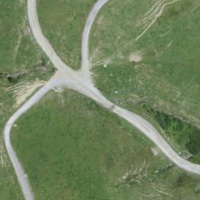
EUNIS habitat code: 23
Species observed at this site:
Cirsium heterophyllum
Geum montanum